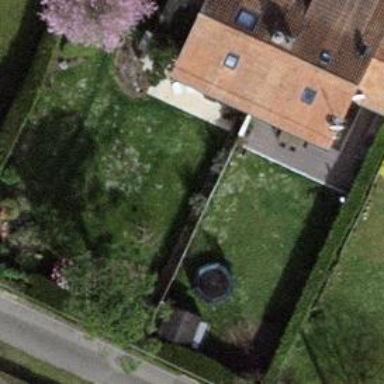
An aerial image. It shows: Garden enclosed by fence.